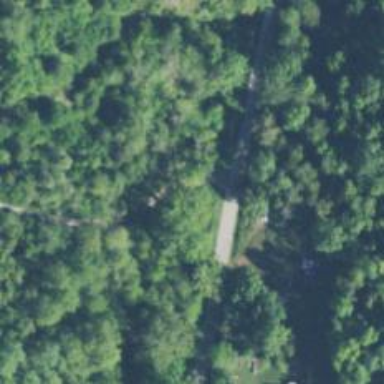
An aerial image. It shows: Culvert tunnel.